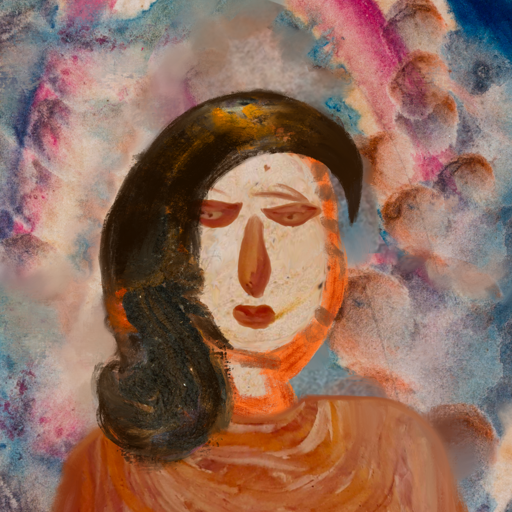
Background: Rupkatha, Head And Neck Front: Rupkatha, Face Front: Pious_Lady, Bust: Pious_Lady, Hair Front: Gypsy_Queen, Head Accessory: Blank, Second Necklace: Blank, Necklace: Blank, Baby: Blank